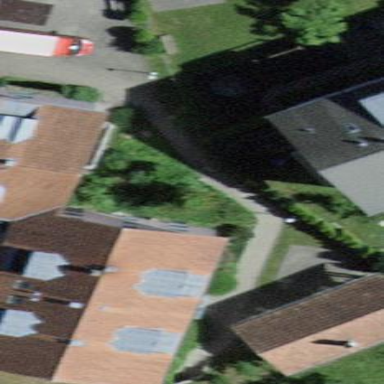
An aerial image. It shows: Residential building.